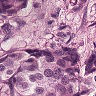
Metastatic tissue present: yes